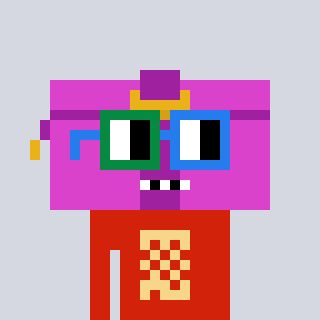
a pixel art character with square green and blue glasses, a clutch-shaped head and a red-colored body on a cool background